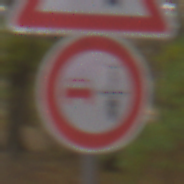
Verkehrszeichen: VerbotUeberholenEinspurigeFahrzeuge
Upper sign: DoppelkurveZunaechstLinks
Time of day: Midday
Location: Outdoor (Nature)
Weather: Overcast
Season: NotSpecified
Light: Natural